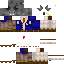
A male human skin with medium skin, wearing brown long hair dressed in a blue suit and brown pants, featuring a closed mouth.